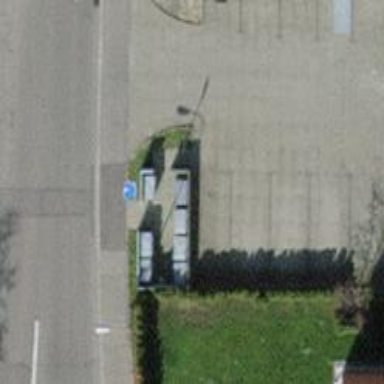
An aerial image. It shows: Recycling container for green waste.